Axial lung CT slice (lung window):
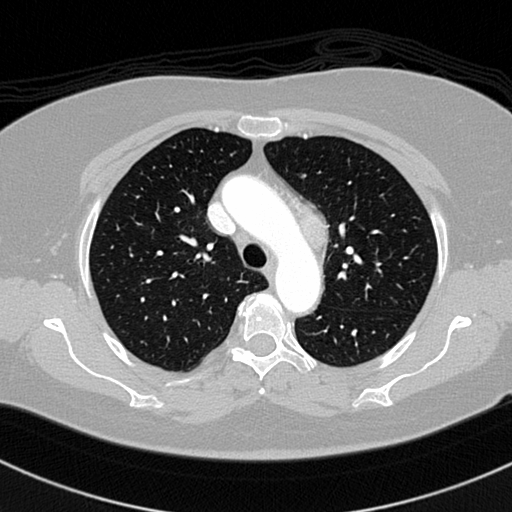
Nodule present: no